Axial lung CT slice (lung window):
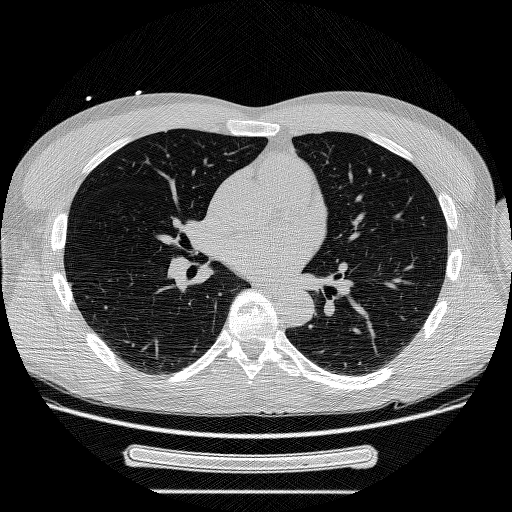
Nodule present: no